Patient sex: M
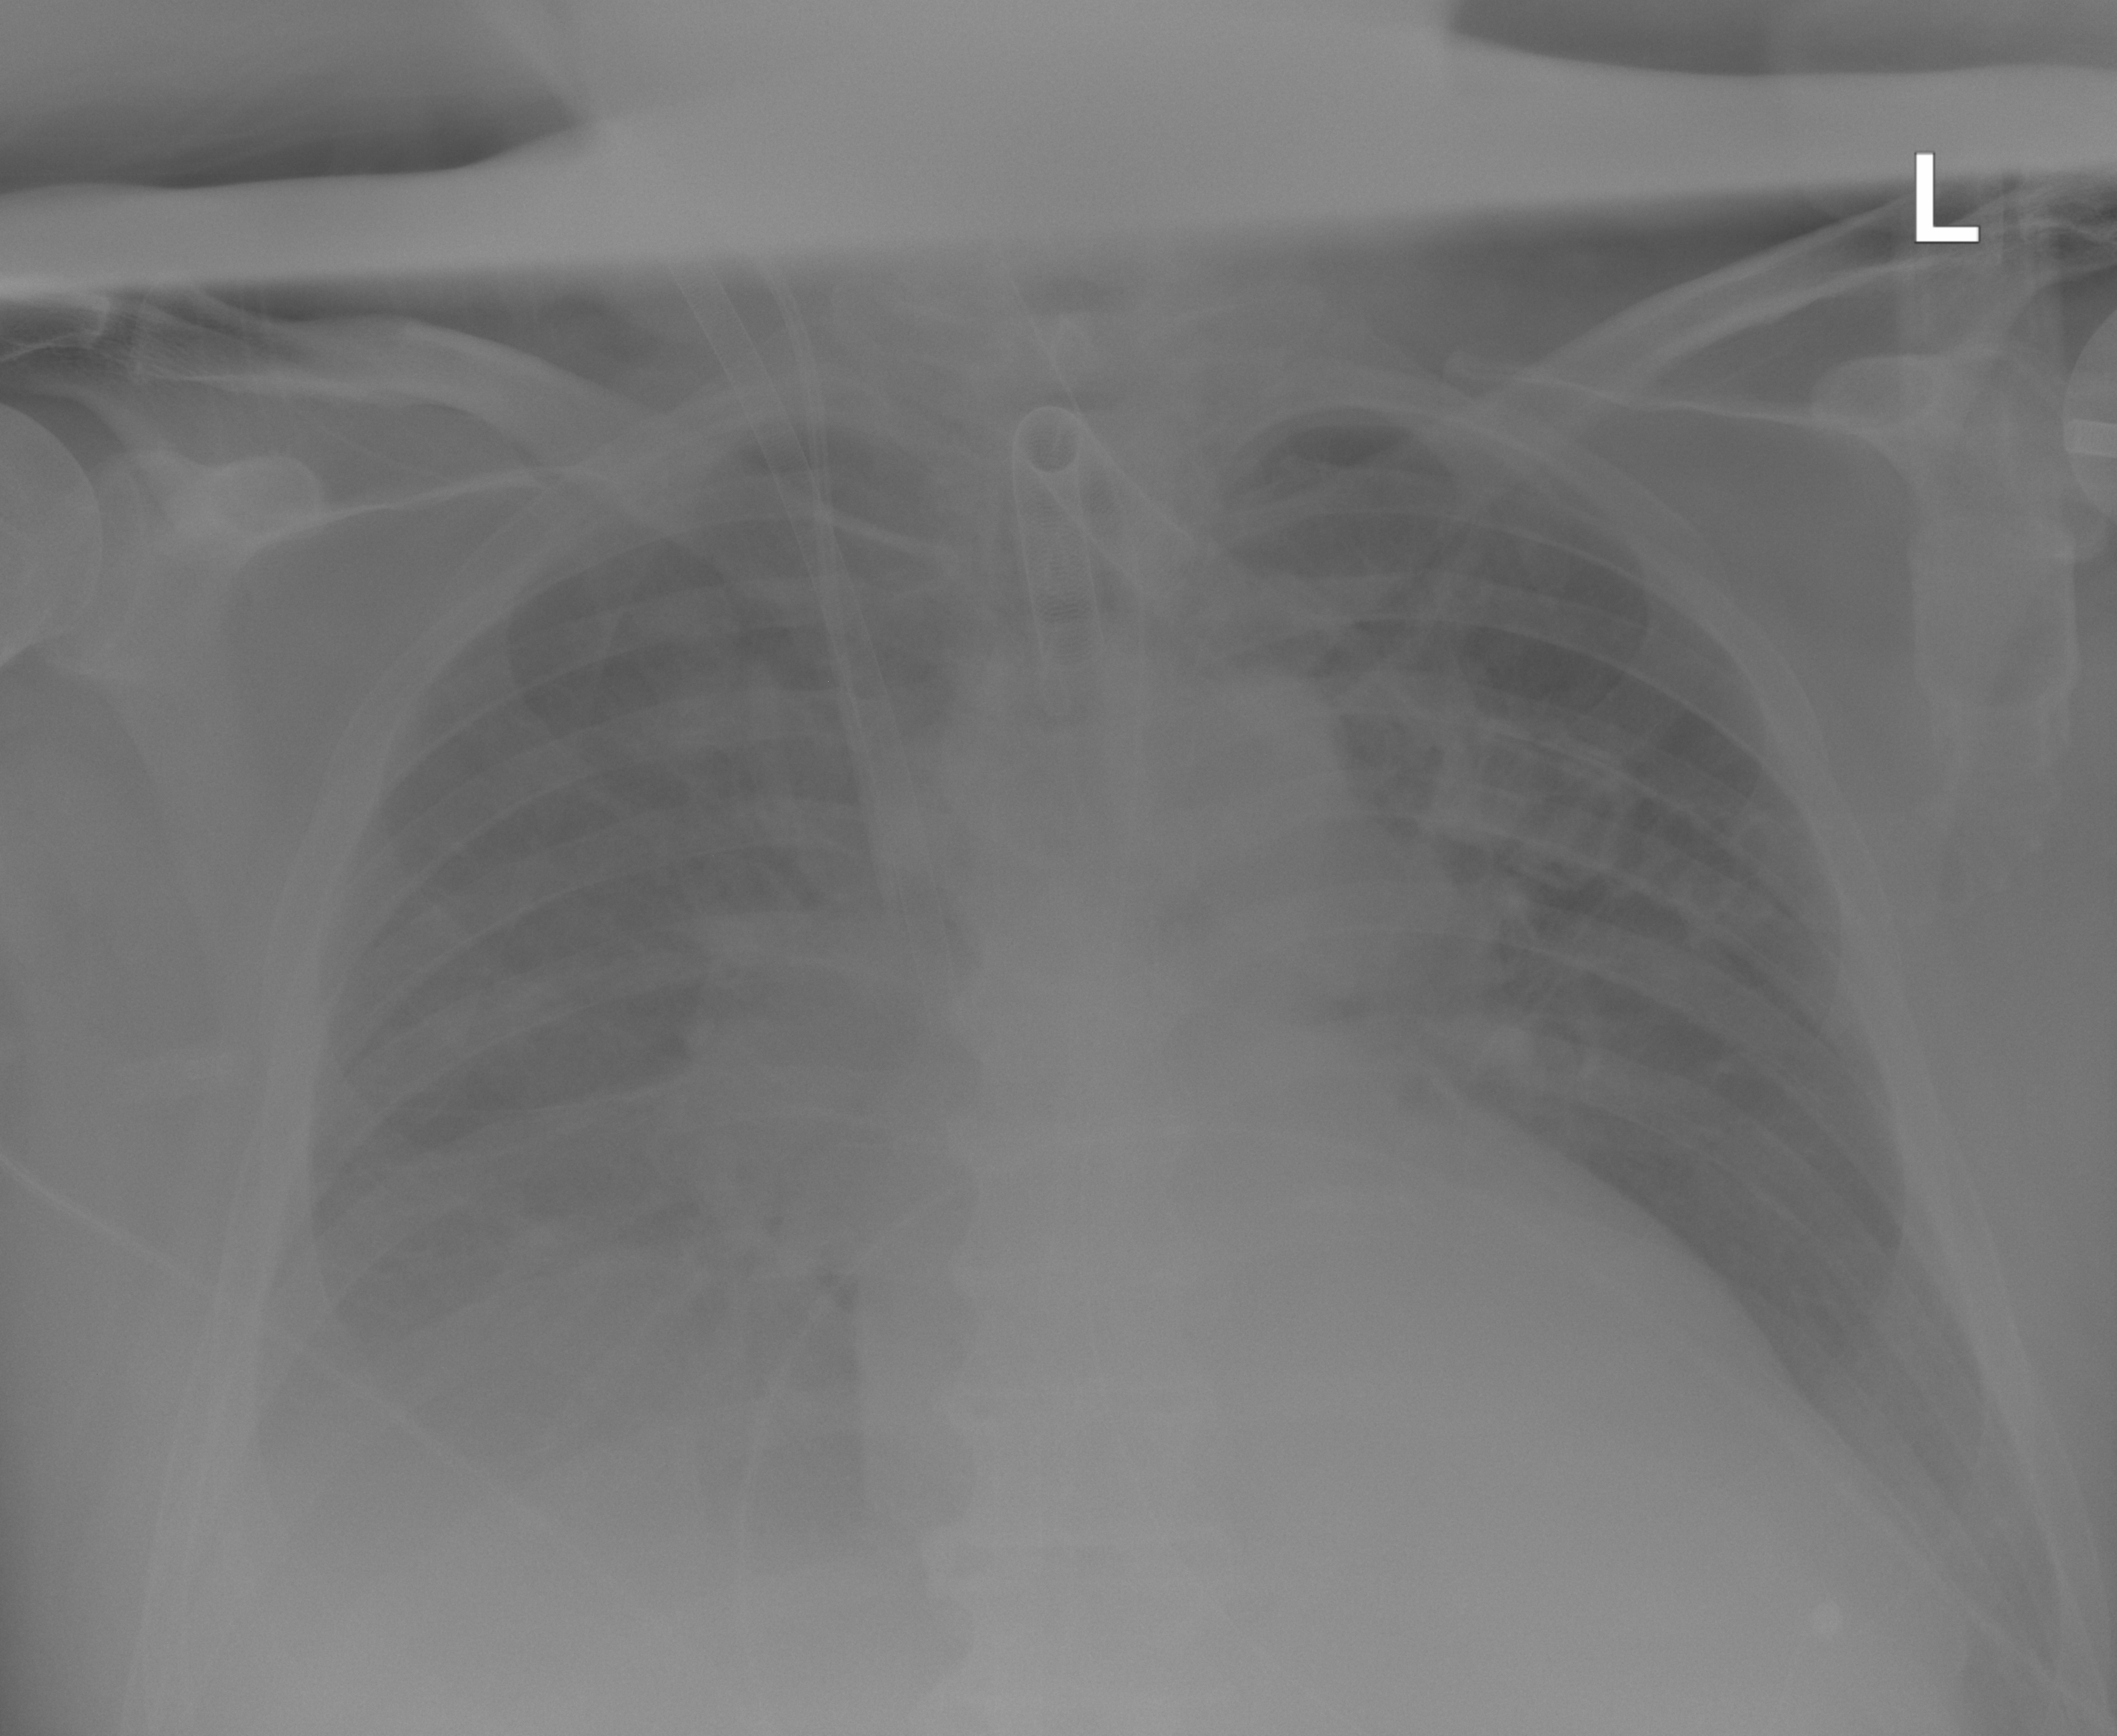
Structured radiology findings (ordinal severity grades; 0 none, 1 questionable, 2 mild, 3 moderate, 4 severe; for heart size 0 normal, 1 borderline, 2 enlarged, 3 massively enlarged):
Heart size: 2
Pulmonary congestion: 0
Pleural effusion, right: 2
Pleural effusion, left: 2
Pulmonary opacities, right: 0
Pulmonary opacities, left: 0
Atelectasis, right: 2
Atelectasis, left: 0